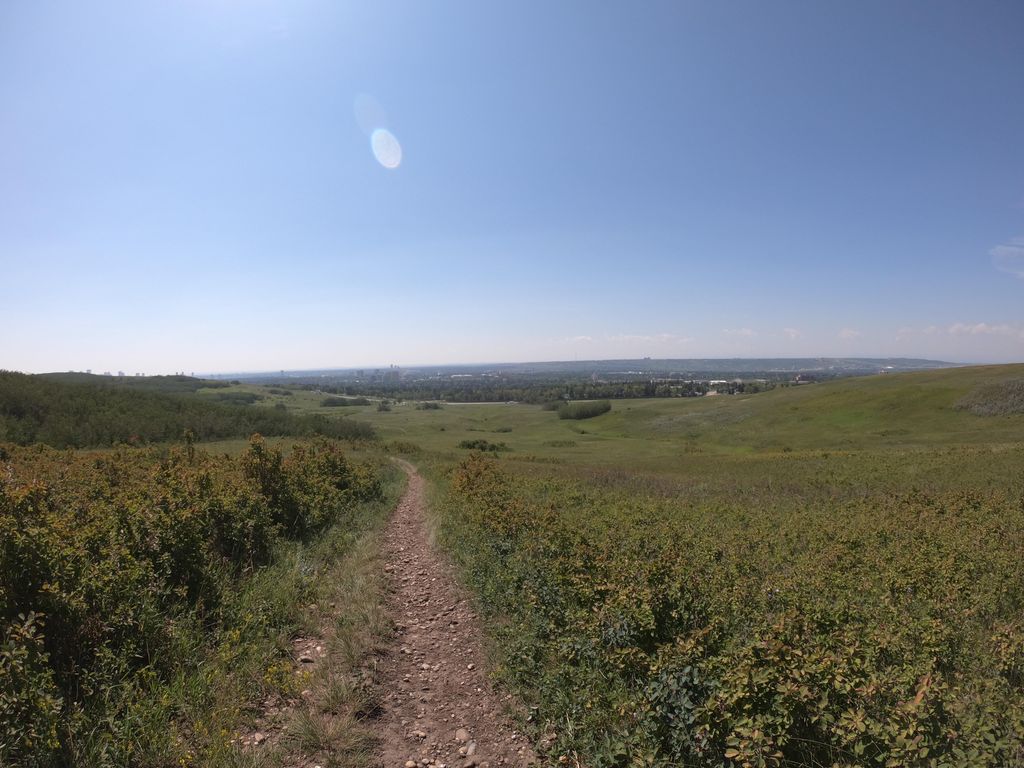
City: calgary